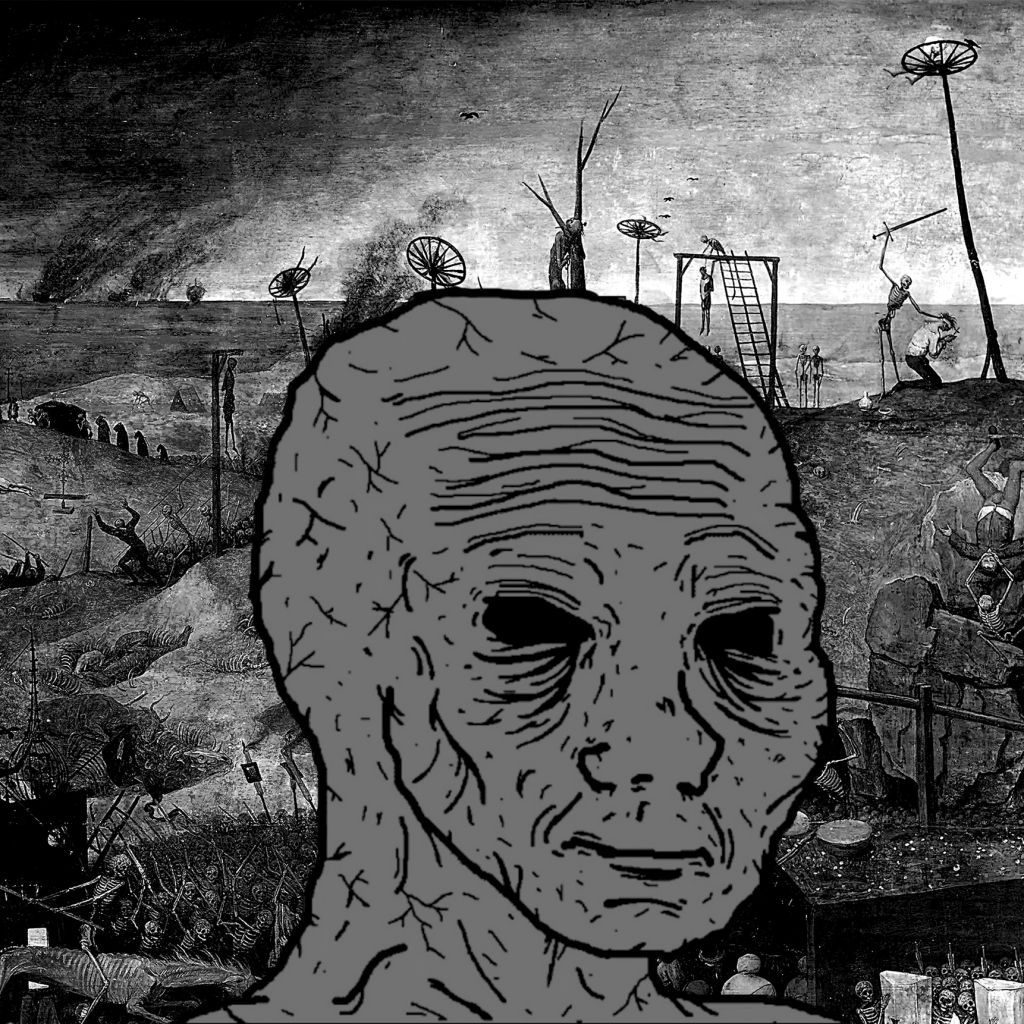
Label: 5_Wojak_with_Background